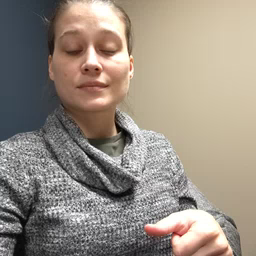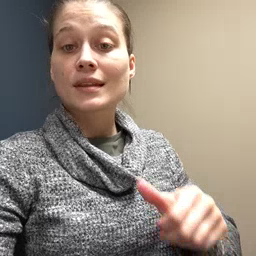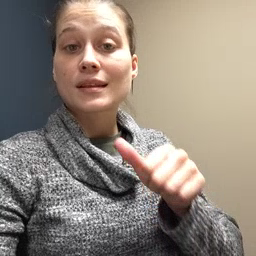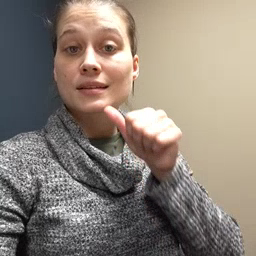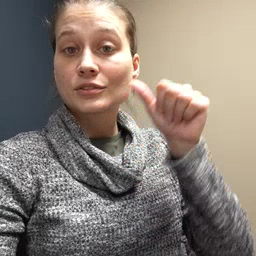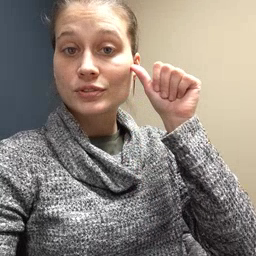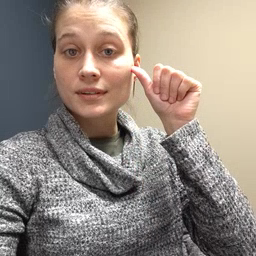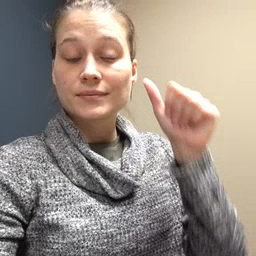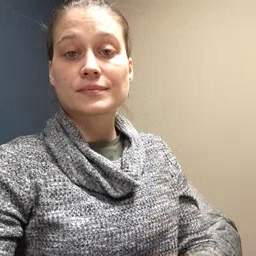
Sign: yesterday